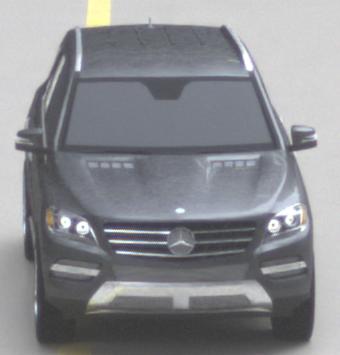
Make: Mercedes-Benz
Model: ML 350
Detailed model: M-Class (166)
Model produced from: 2011/11
Model produced until: 2014/10
Doors: 5
Color: gray
Road condition: wet road
Daytime: midday
Contrast: low contrast